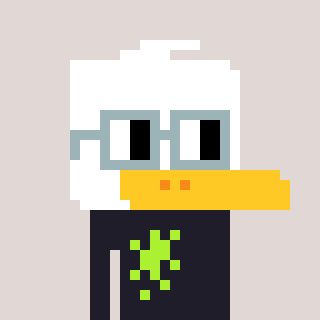
a pixel art character with square dark gray glasses, a duck-shaped head and a grayscale-colored body on a warm background